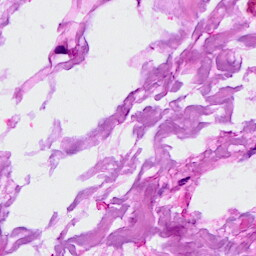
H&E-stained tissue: Breast